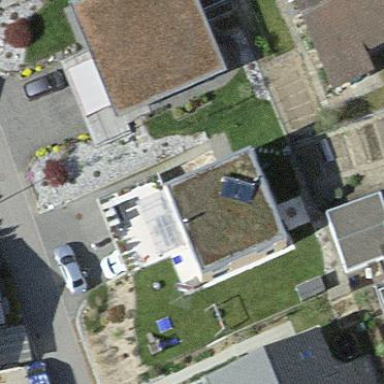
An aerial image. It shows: Residential building.